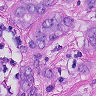
Metastatic tissue present: yes